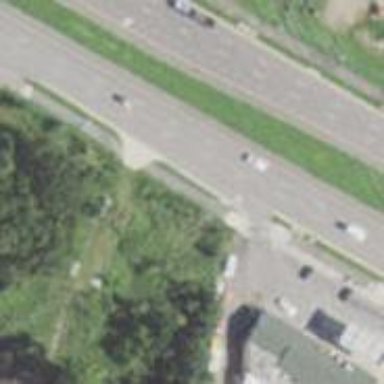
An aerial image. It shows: Asphalt trunk highway classified as expressway.